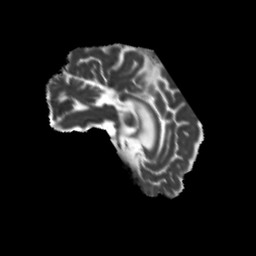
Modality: MD
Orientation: sagittal
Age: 53
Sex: male
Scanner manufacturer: siemens
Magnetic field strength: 3 T
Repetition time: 5.25 s
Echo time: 0.08 s